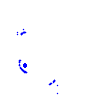
Particle: pion